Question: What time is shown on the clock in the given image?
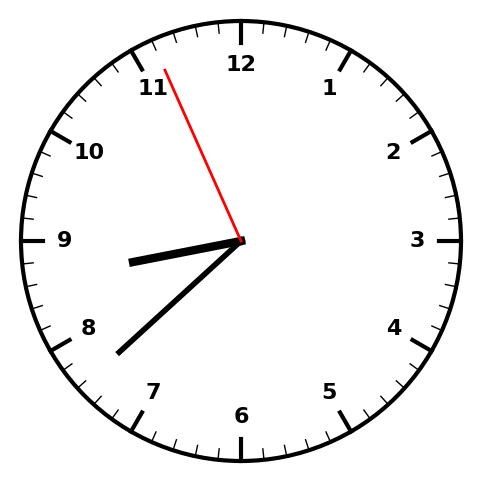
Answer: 08:37:56